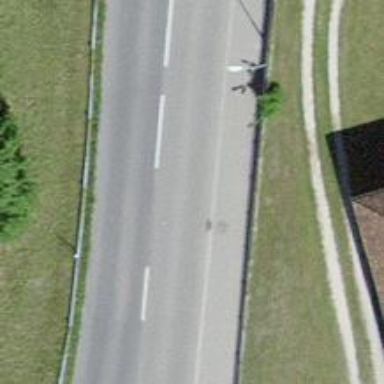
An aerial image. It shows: Primary highway.